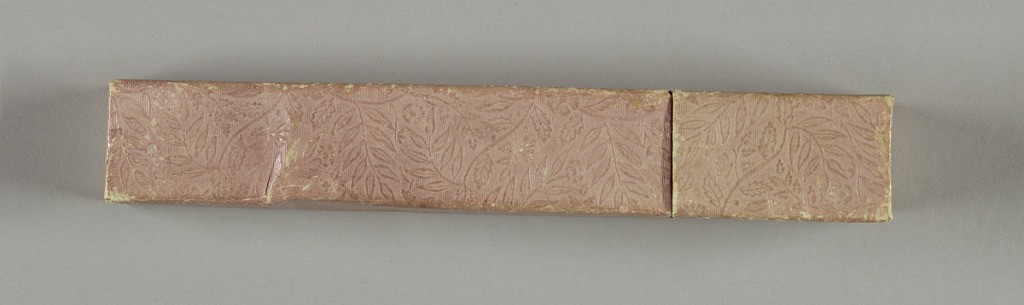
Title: Fan case
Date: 19th century
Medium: carved wood
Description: Fan case is a rectangular wooden box with floral pattern and Japanese inscription on one end.